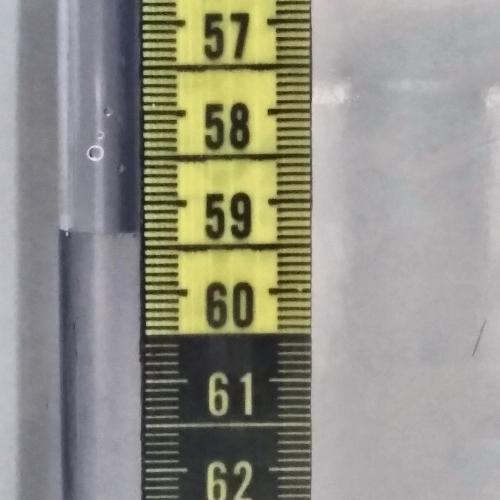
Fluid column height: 59.3 cm